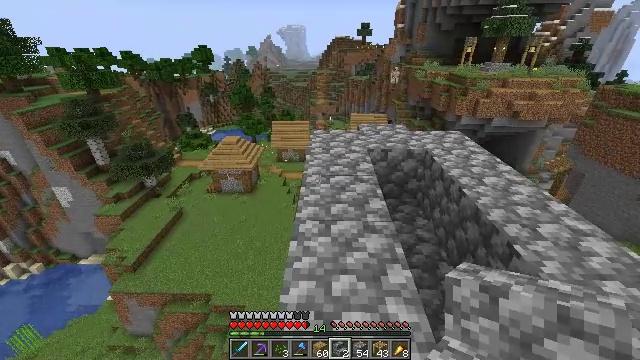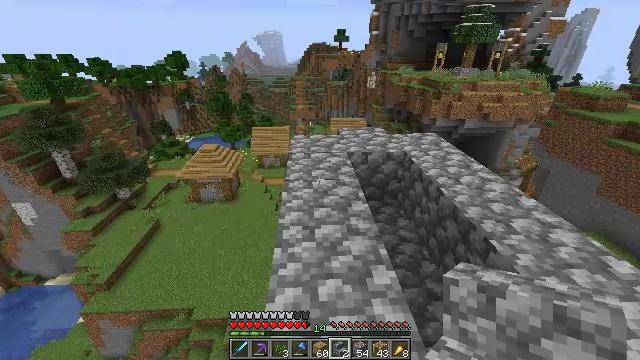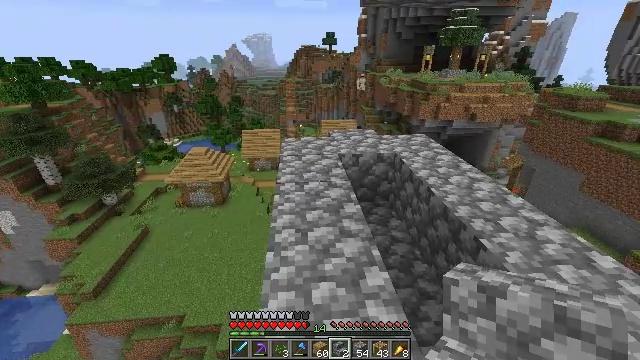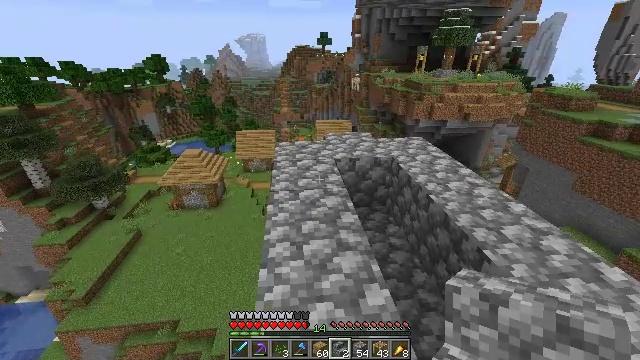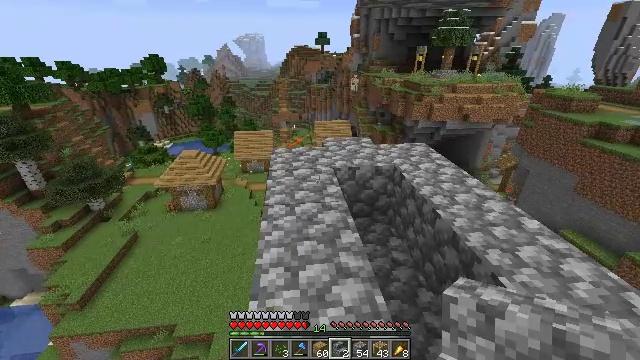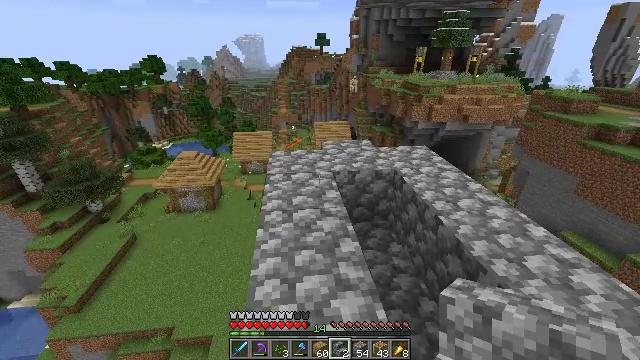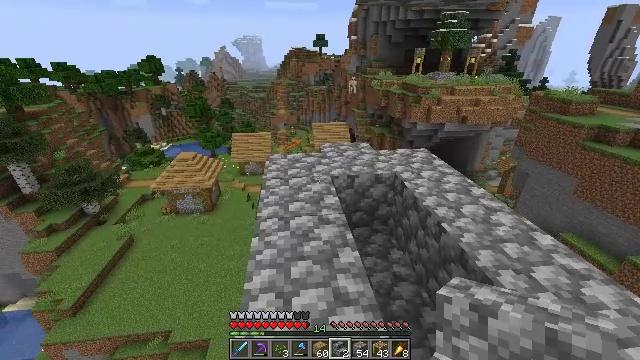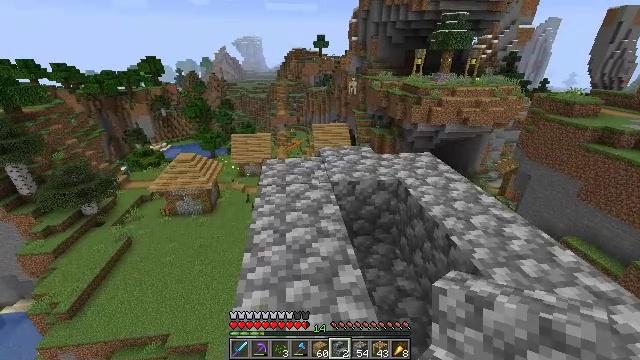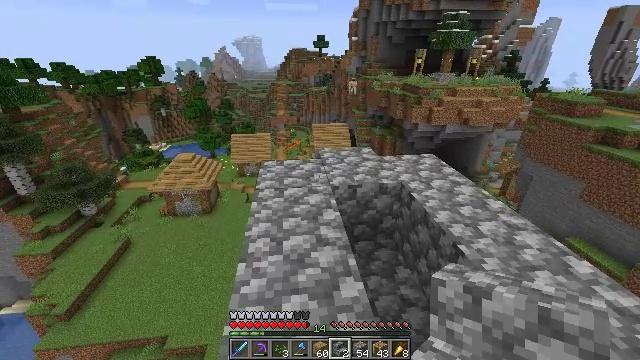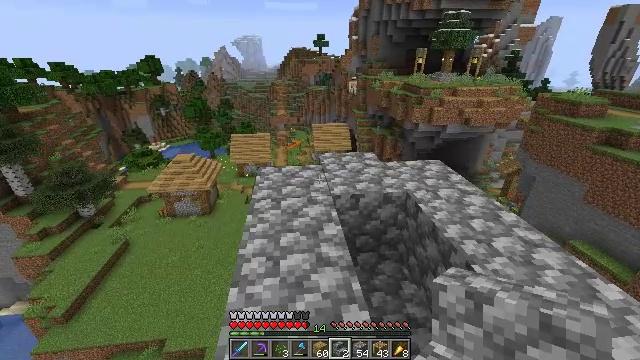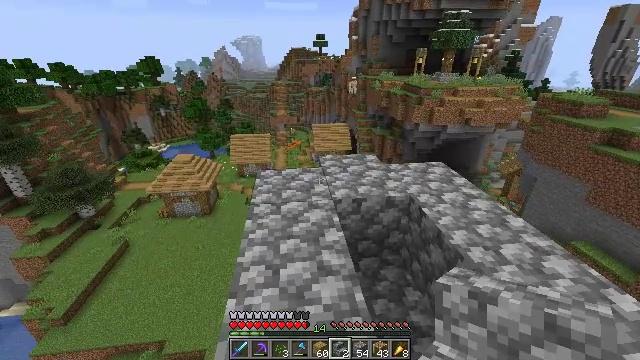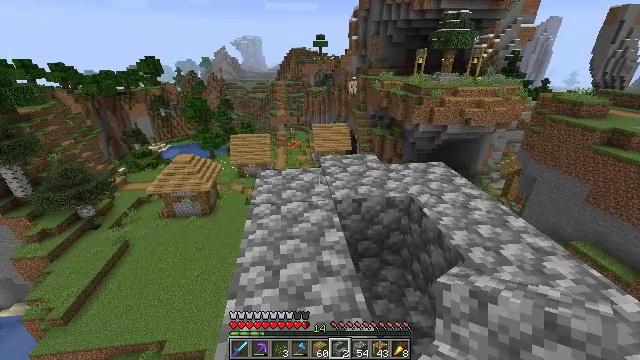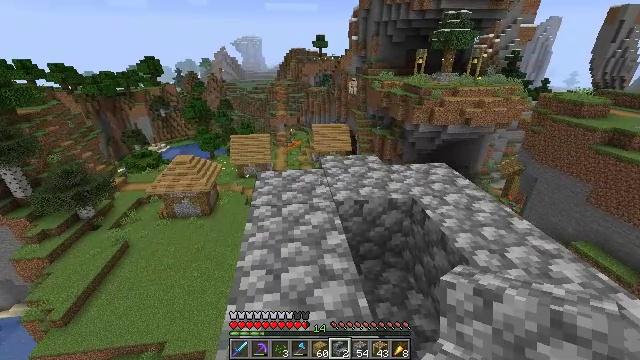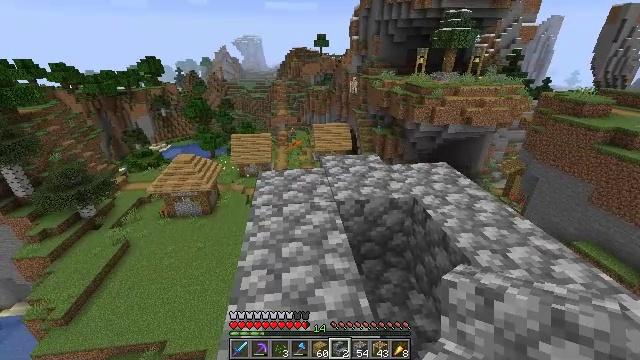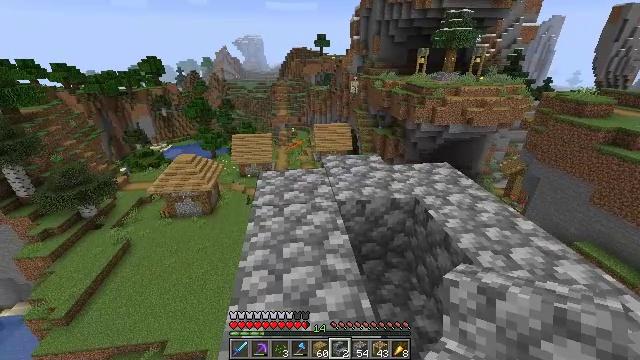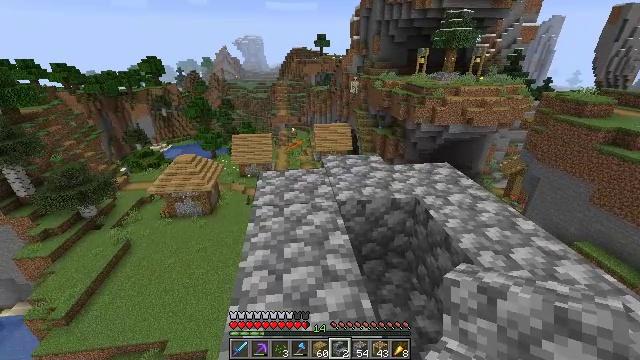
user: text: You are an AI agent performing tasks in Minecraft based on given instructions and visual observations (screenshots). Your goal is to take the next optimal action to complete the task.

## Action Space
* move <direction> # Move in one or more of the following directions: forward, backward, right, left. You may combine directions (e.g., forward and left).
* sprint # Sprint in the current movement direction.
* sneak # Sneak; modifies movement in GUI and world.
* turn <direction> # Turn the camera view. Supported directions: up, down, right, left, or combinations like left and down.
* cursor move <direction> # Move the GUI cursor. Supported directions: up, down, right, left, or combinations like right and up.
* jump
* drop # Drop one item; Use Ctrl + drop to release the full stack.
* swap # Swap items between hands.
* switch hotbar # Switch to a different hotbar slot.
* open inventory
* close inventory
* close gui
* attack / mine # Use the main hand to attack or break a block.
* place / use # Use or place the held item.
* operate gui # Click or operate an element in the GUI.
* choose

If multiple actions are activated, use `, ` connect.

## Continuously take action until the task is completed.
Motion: motion action
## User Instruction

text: Collect scaffolding blocks.
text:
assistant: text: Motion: turn right and up
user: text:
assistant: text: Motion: move forward, turn right
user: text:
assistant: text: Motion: move forward, turn right
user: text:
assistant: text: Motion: move forward
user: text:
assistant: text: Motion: move forward
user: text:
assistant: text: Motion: move forward
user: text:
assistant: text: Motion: move forward
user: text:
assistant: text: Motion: move forward
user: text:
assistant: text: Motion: no_op
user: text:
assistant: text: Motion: no_op
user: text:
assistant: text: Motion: no_op
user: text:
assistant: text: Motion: no_op
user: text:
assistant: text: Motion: no_op
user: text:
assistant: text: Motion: no_op
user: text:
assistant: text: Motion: no_op
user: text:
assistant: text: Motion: no_op
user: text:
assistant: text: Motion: no_op
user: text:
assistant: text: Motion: no_op
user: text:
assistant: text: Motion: turn up
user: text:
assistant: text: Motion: no_op
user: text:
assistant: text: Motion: no_op
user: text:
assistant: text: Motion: no_op
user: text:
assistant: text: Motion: move forward
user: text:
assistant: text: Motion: move forward
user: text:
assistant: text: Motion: move forward
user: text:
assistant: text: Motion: move forward
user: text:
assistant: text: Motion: move forward
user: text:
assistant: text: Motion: move forward
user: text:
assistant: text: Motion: move forward
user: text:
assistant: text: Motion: move forward, turn right